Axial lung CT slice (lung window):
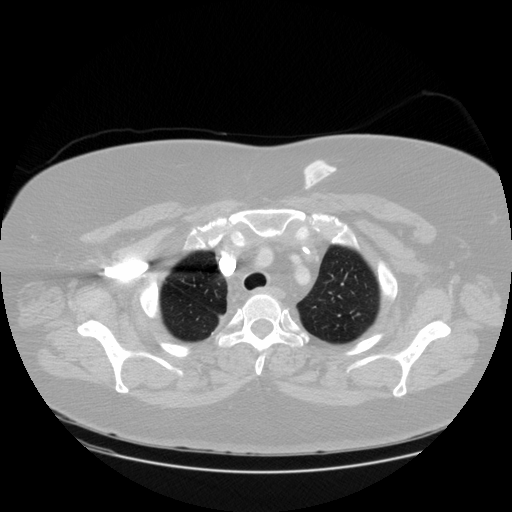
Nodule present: no